Question: I use ext 4.2. So I have grid with columns and I have to dynamically set columns sortable...
I have tried this method in grid
'''
setColumnsSortable: function(sortable){
for(var i in this.columns){
this.columns[i].sortable = sortable;
}
}
'''
but after disabling sorting there is arrow which has to disappear...

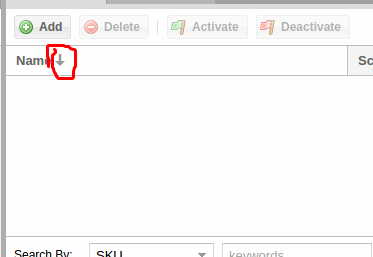
Answer: you can see this link
<URL>
'''
grid.store.sorters.clear();
grid.view.refresh();
'''
it says that you have to refresh your grid after disabling sorting